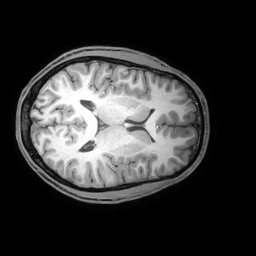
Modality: T1w
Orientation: axial
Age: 23
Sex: male
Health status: healthy
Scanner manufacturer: philips
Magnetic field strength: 3 T
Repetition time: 0.0079 s
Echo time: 0.0035 s